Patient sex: M
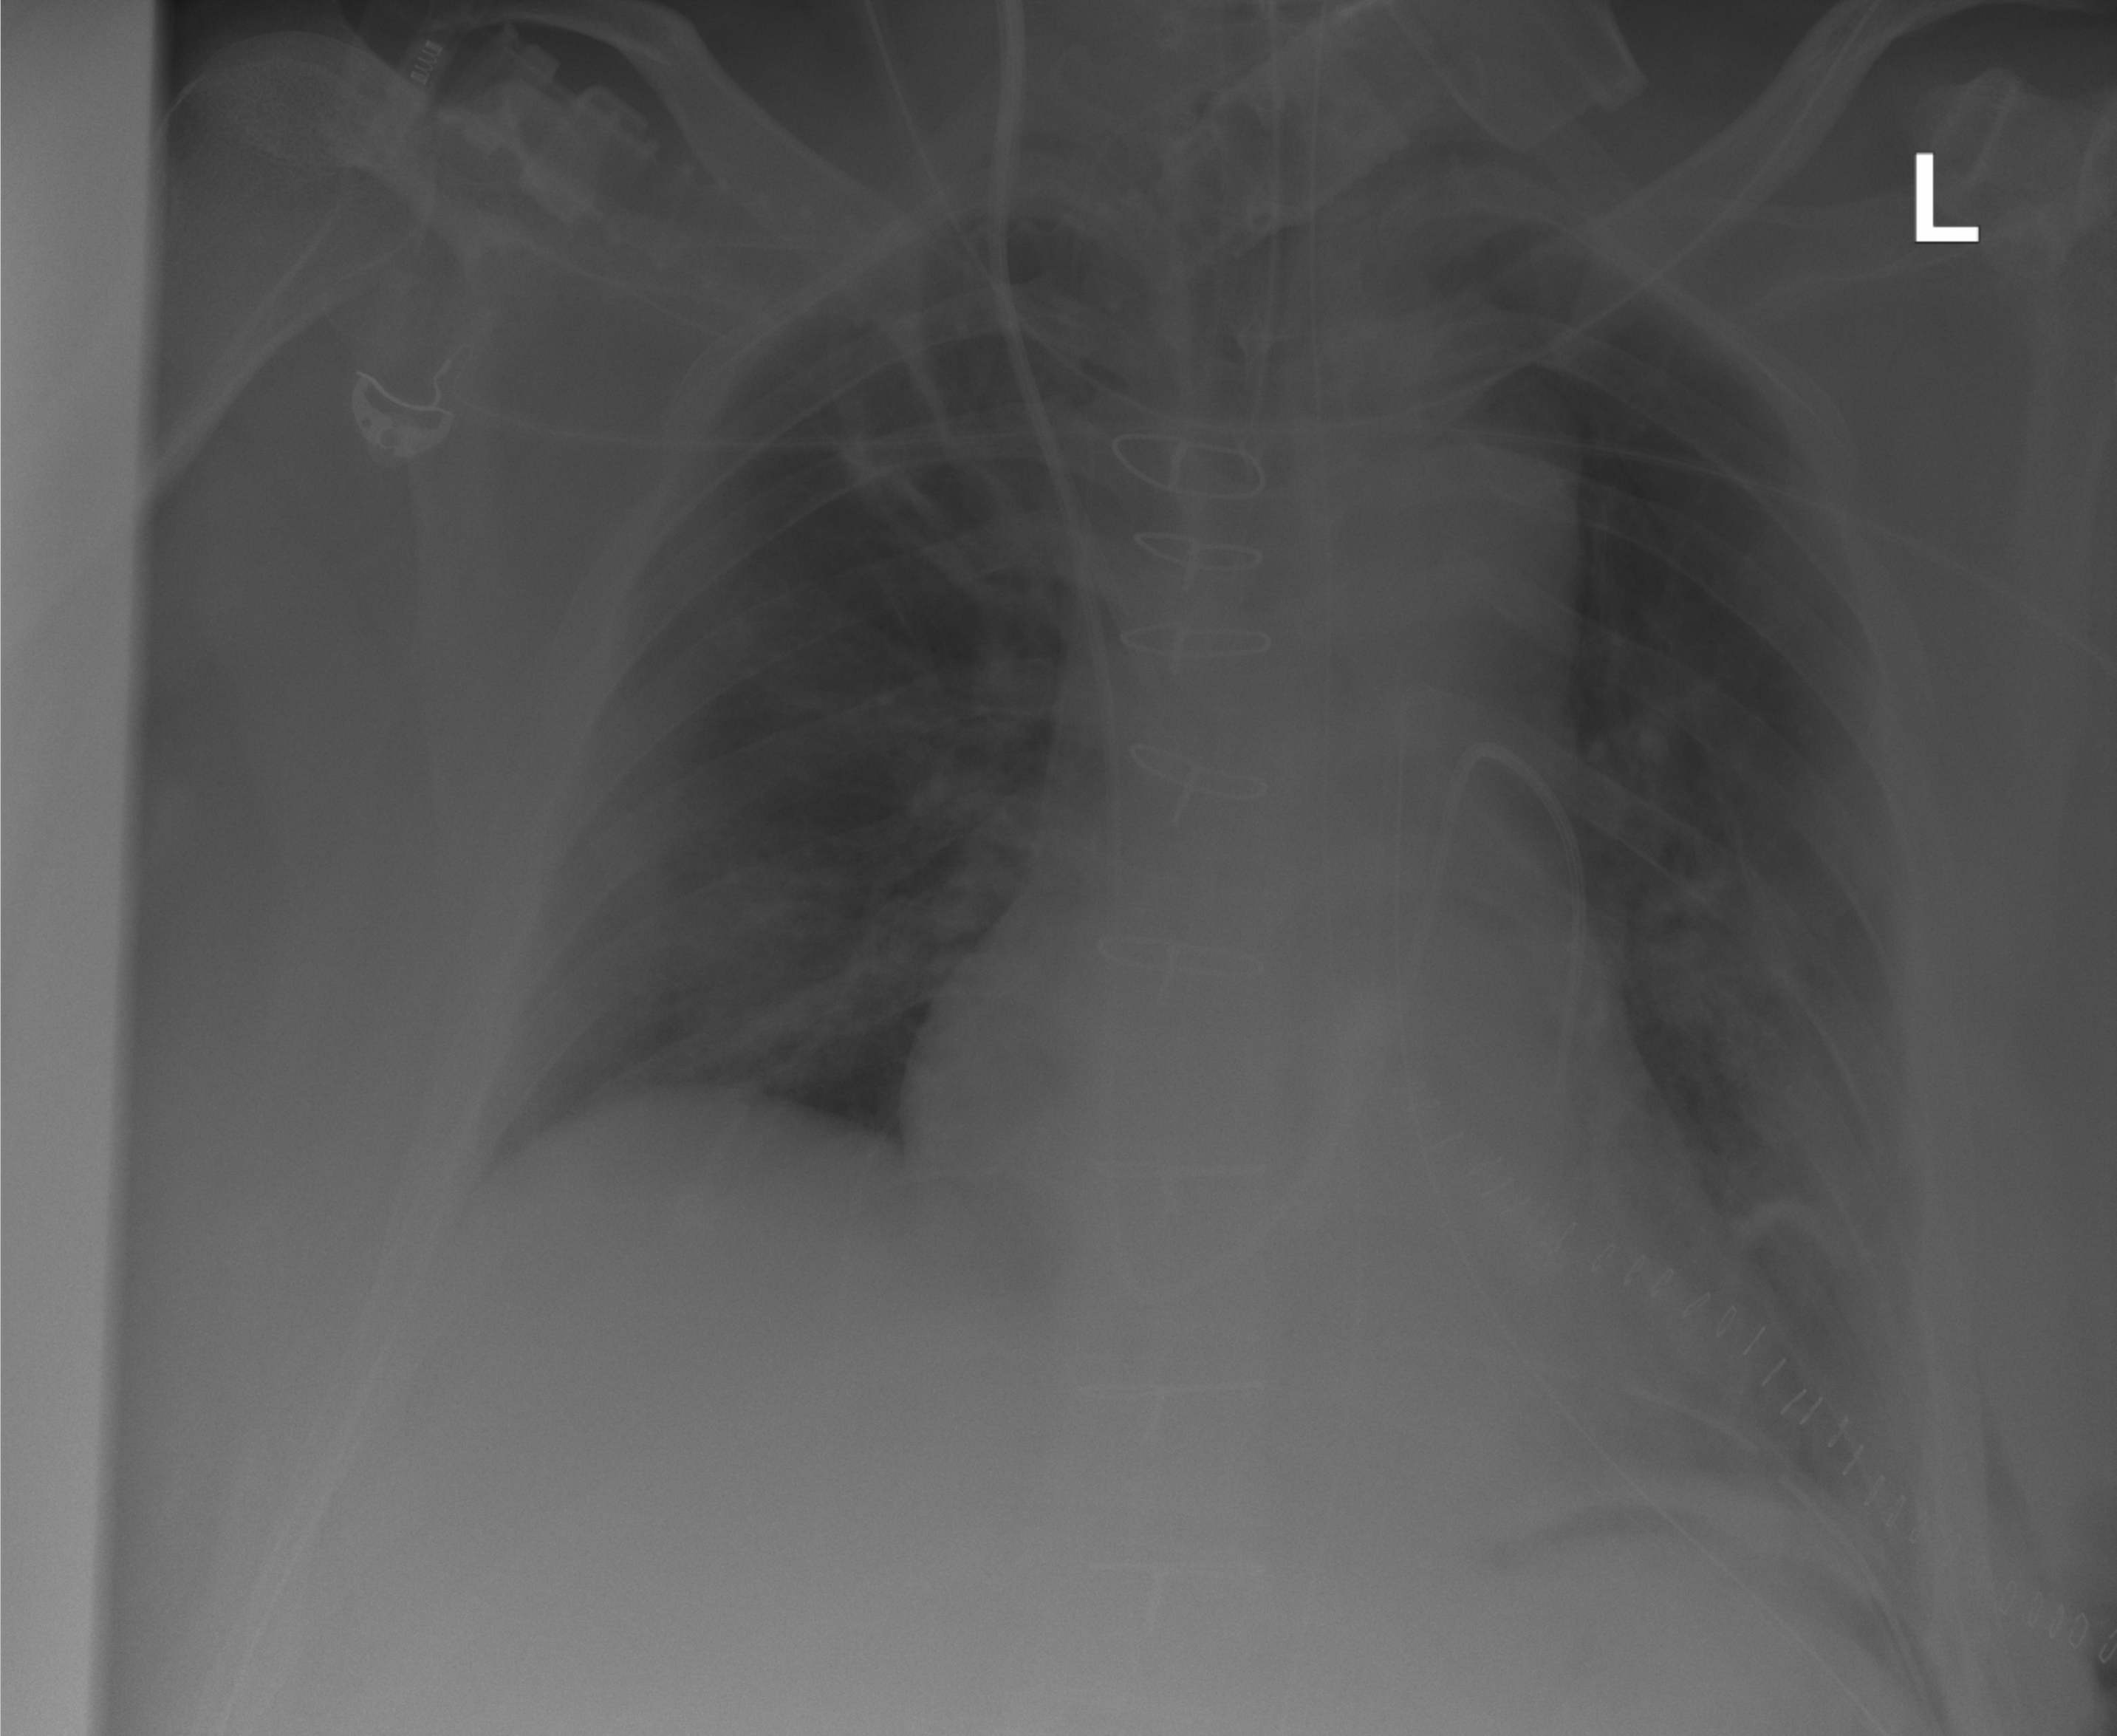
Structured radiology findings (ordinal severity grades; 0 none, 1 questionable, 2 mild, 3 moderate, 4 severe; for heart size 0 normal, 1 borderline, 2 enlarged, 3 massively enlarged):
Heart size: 0
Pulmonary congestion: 0
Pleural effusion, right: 0
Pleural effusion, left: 0
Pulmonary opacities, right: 1
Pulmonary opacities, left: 1
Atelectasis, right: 0
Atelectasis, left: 2